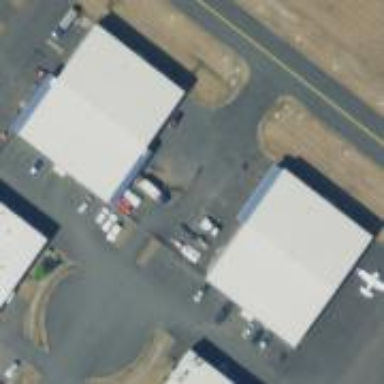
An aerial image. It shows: Hangar building located at airport.